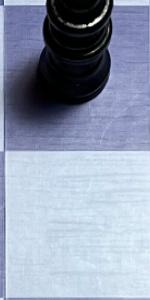
Label: Empty